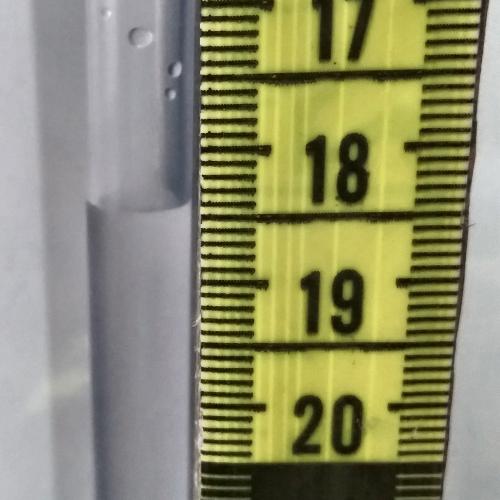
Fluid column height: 18.4 cm